Field crop: maize
Growth stage: 2
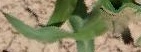
Species: maize